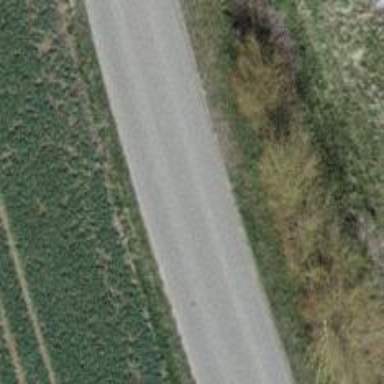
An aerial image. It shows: Tertiary road.